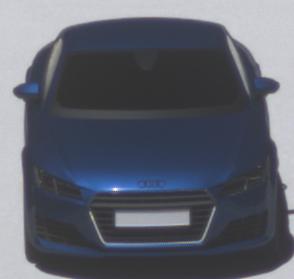
Make: Audi
Model: TT Coupé 1.8 TFSI
Detailed model: TT (8S) Coupé
Model produced from: 2015/08
Model produced until: 2018/06
Doors: 3
Color: blue
Road condition: dry road
Daytime: midday
Contrast: high contrast